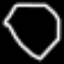
Label: octagon